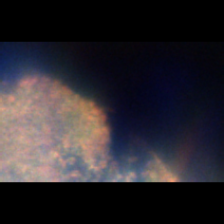
Taxon: Unknown_detritus
Group: Unknown